Interaction volume radius: 5 \u00c5
Interaction volume height: 20 \u00c5
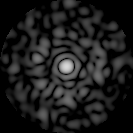
Disorder parameter: 0.8229